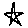
Label: star